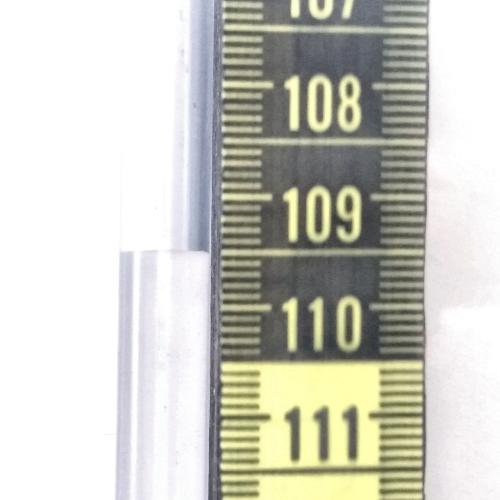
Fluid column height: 109.5 cm